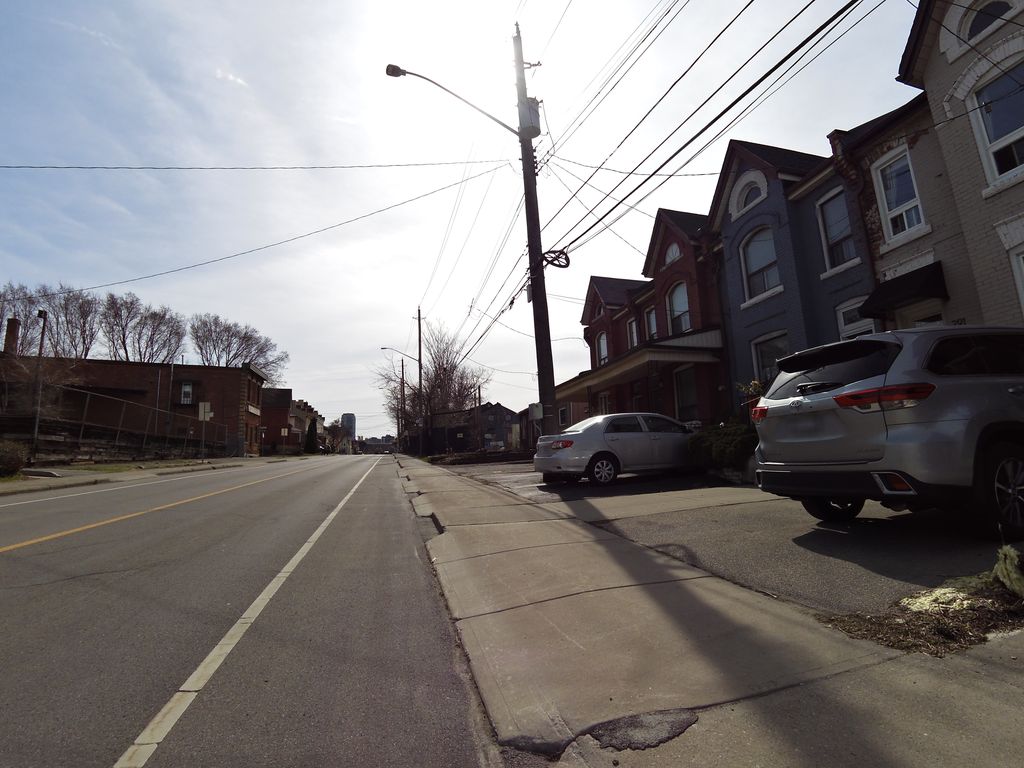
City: hamilton